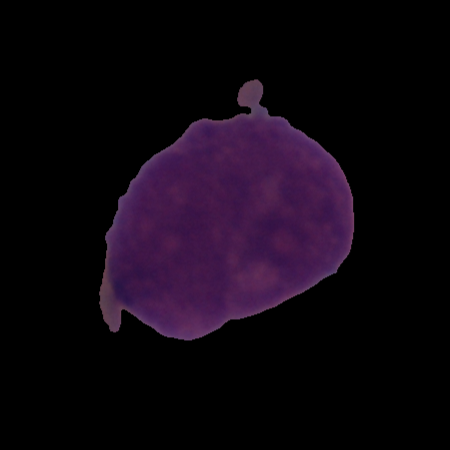
Label: cancer